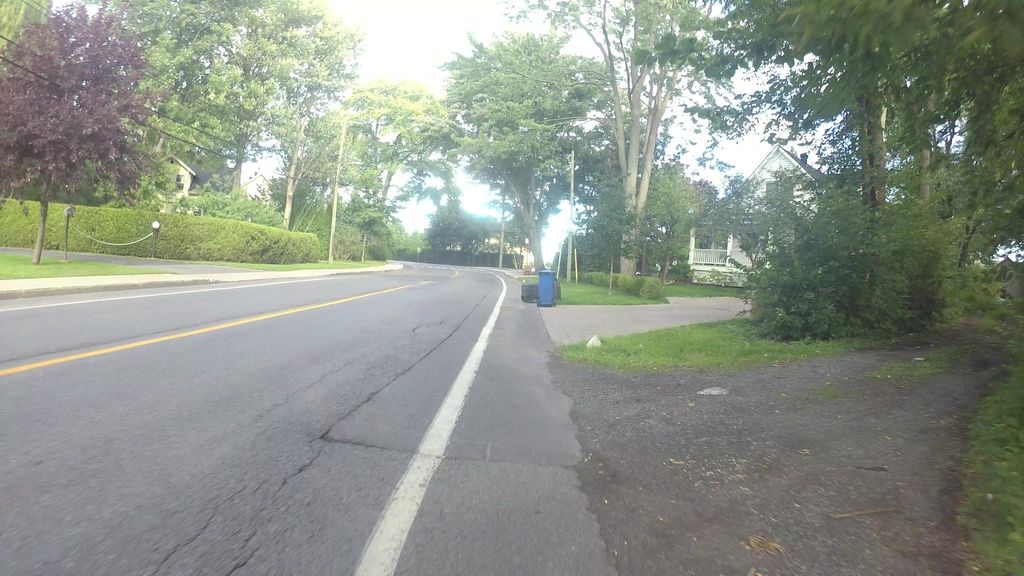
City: montreal